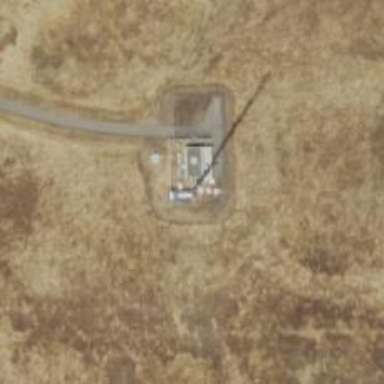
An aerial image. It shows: Communication mast tower.